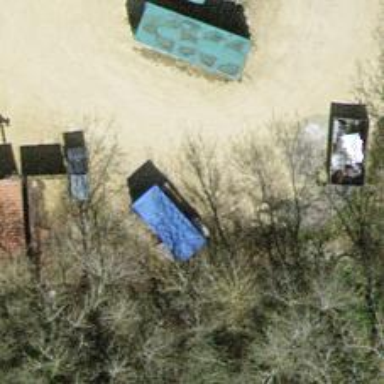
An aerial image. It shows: Recycling container at amenity designated for recycling.